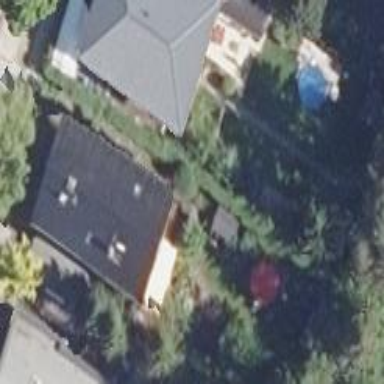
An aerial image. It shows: Detached building.